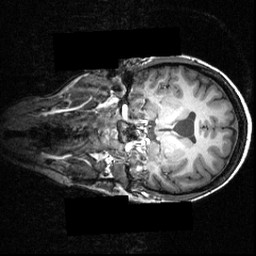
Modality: T1w
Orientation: coronal
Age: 23
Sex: female
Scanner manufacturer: siemens
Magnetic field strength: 3.951 T
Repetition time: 1.5 s
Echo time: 0.00335 s